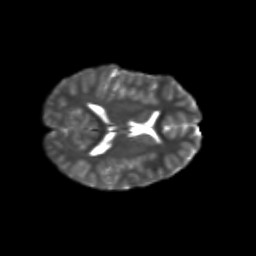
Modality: T2w
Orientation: axial
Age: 11
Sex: male
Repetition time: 9.512 s
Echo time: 0.089 s